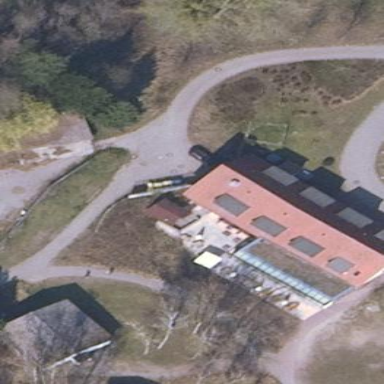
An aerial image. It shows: Café building.